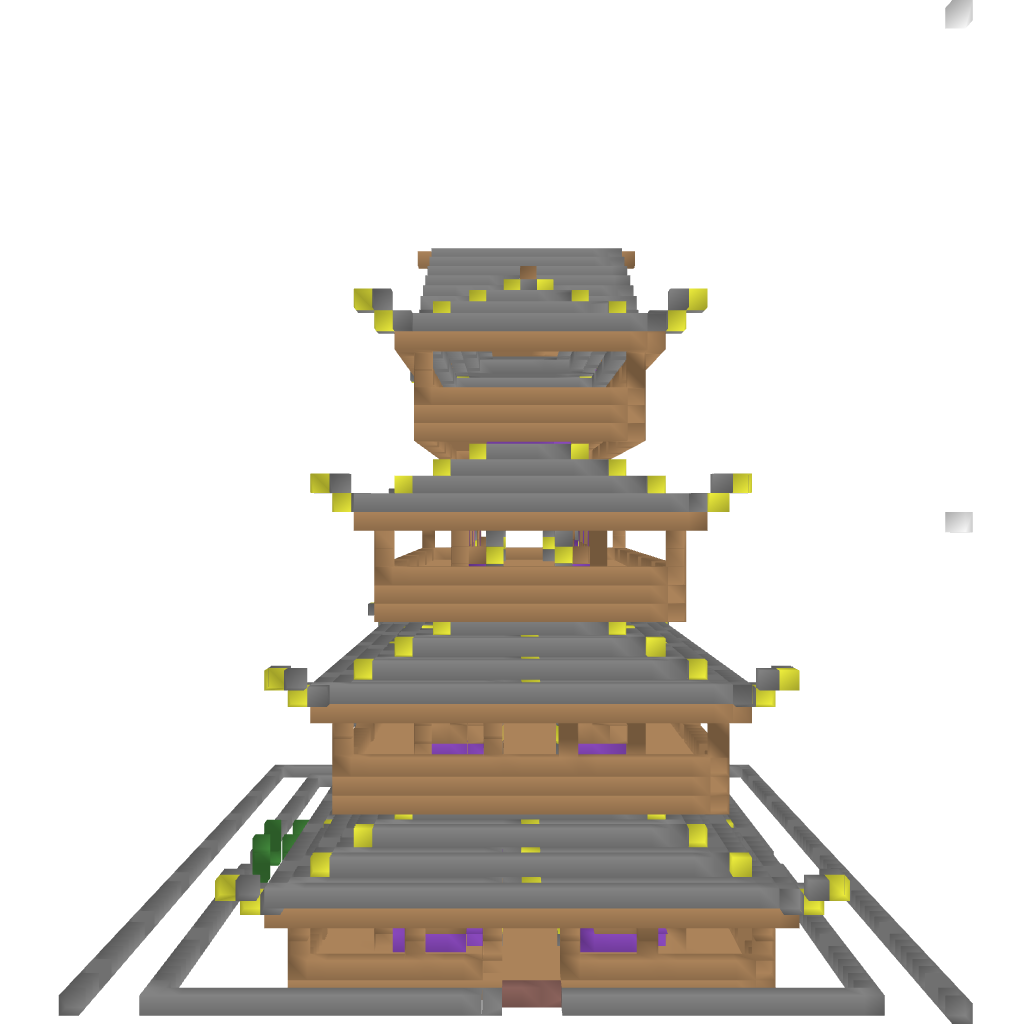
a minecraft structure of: -- The Bagel Pagoda -- a japanese style house with 4 floors made out of wood and stone high quality